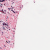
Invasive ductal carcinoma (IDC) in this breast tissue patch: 0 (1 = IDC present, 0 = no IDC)